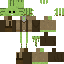
A female zombie skin with green skin dressed in a green robe top and brown pants, featuring a closed mouth.